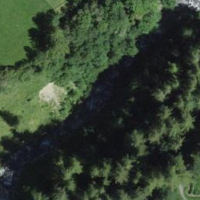
EUNIS habitat code: 55
Species observed at this site:
Geum rivale